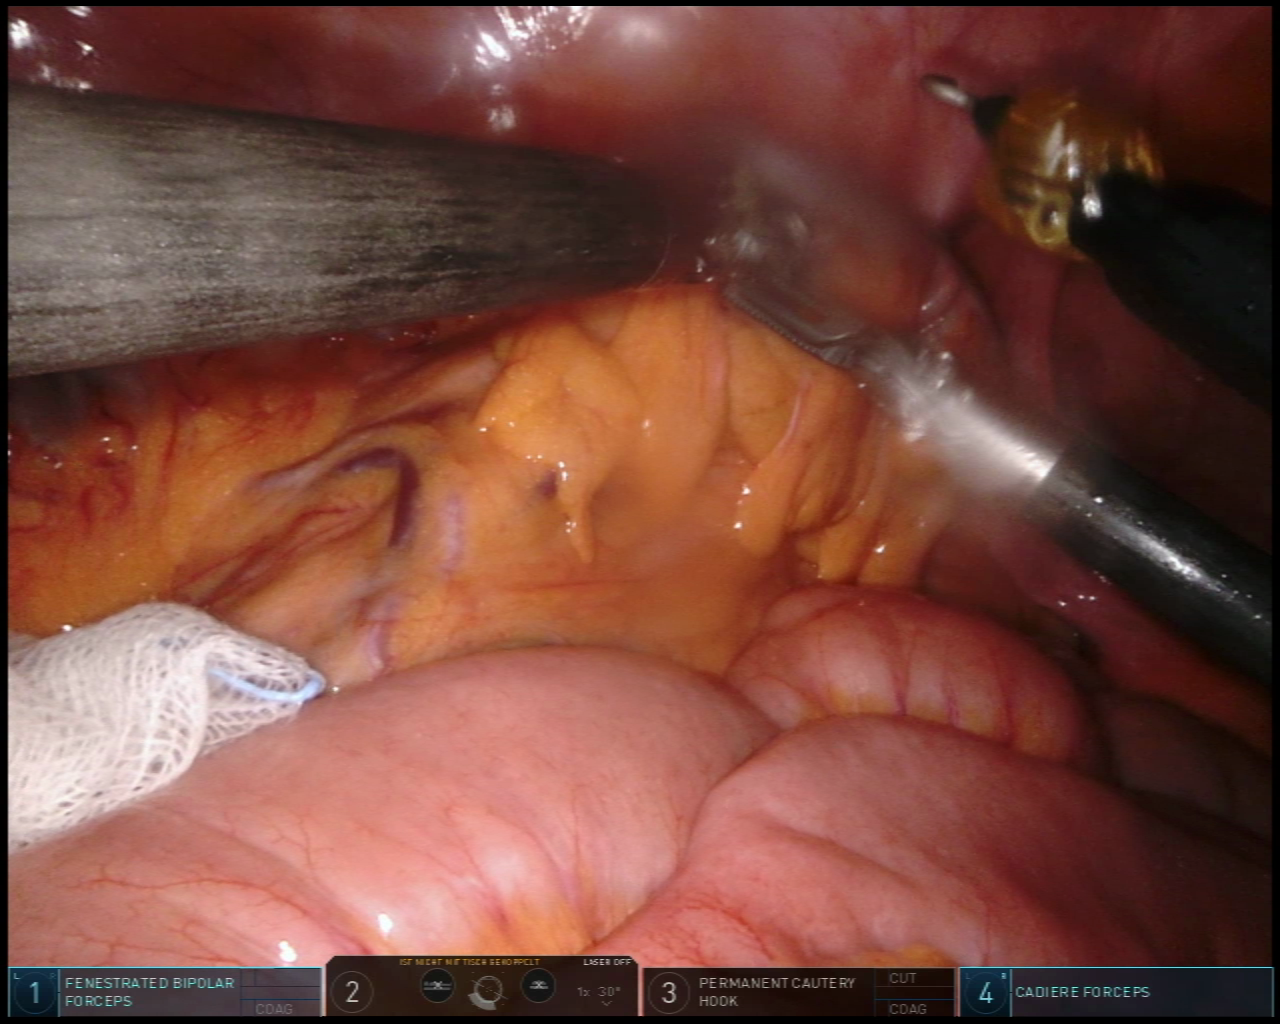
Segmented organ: small_intestine
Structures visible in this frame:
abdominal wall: yes
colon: yes
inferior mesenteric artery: no
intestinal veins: no
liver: no
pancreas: no
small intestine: yes
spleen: no
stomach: no
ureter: no
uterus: no
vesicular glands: no